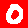
Digit: 0